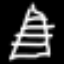
Label: The Eiffel Tower